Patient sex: M
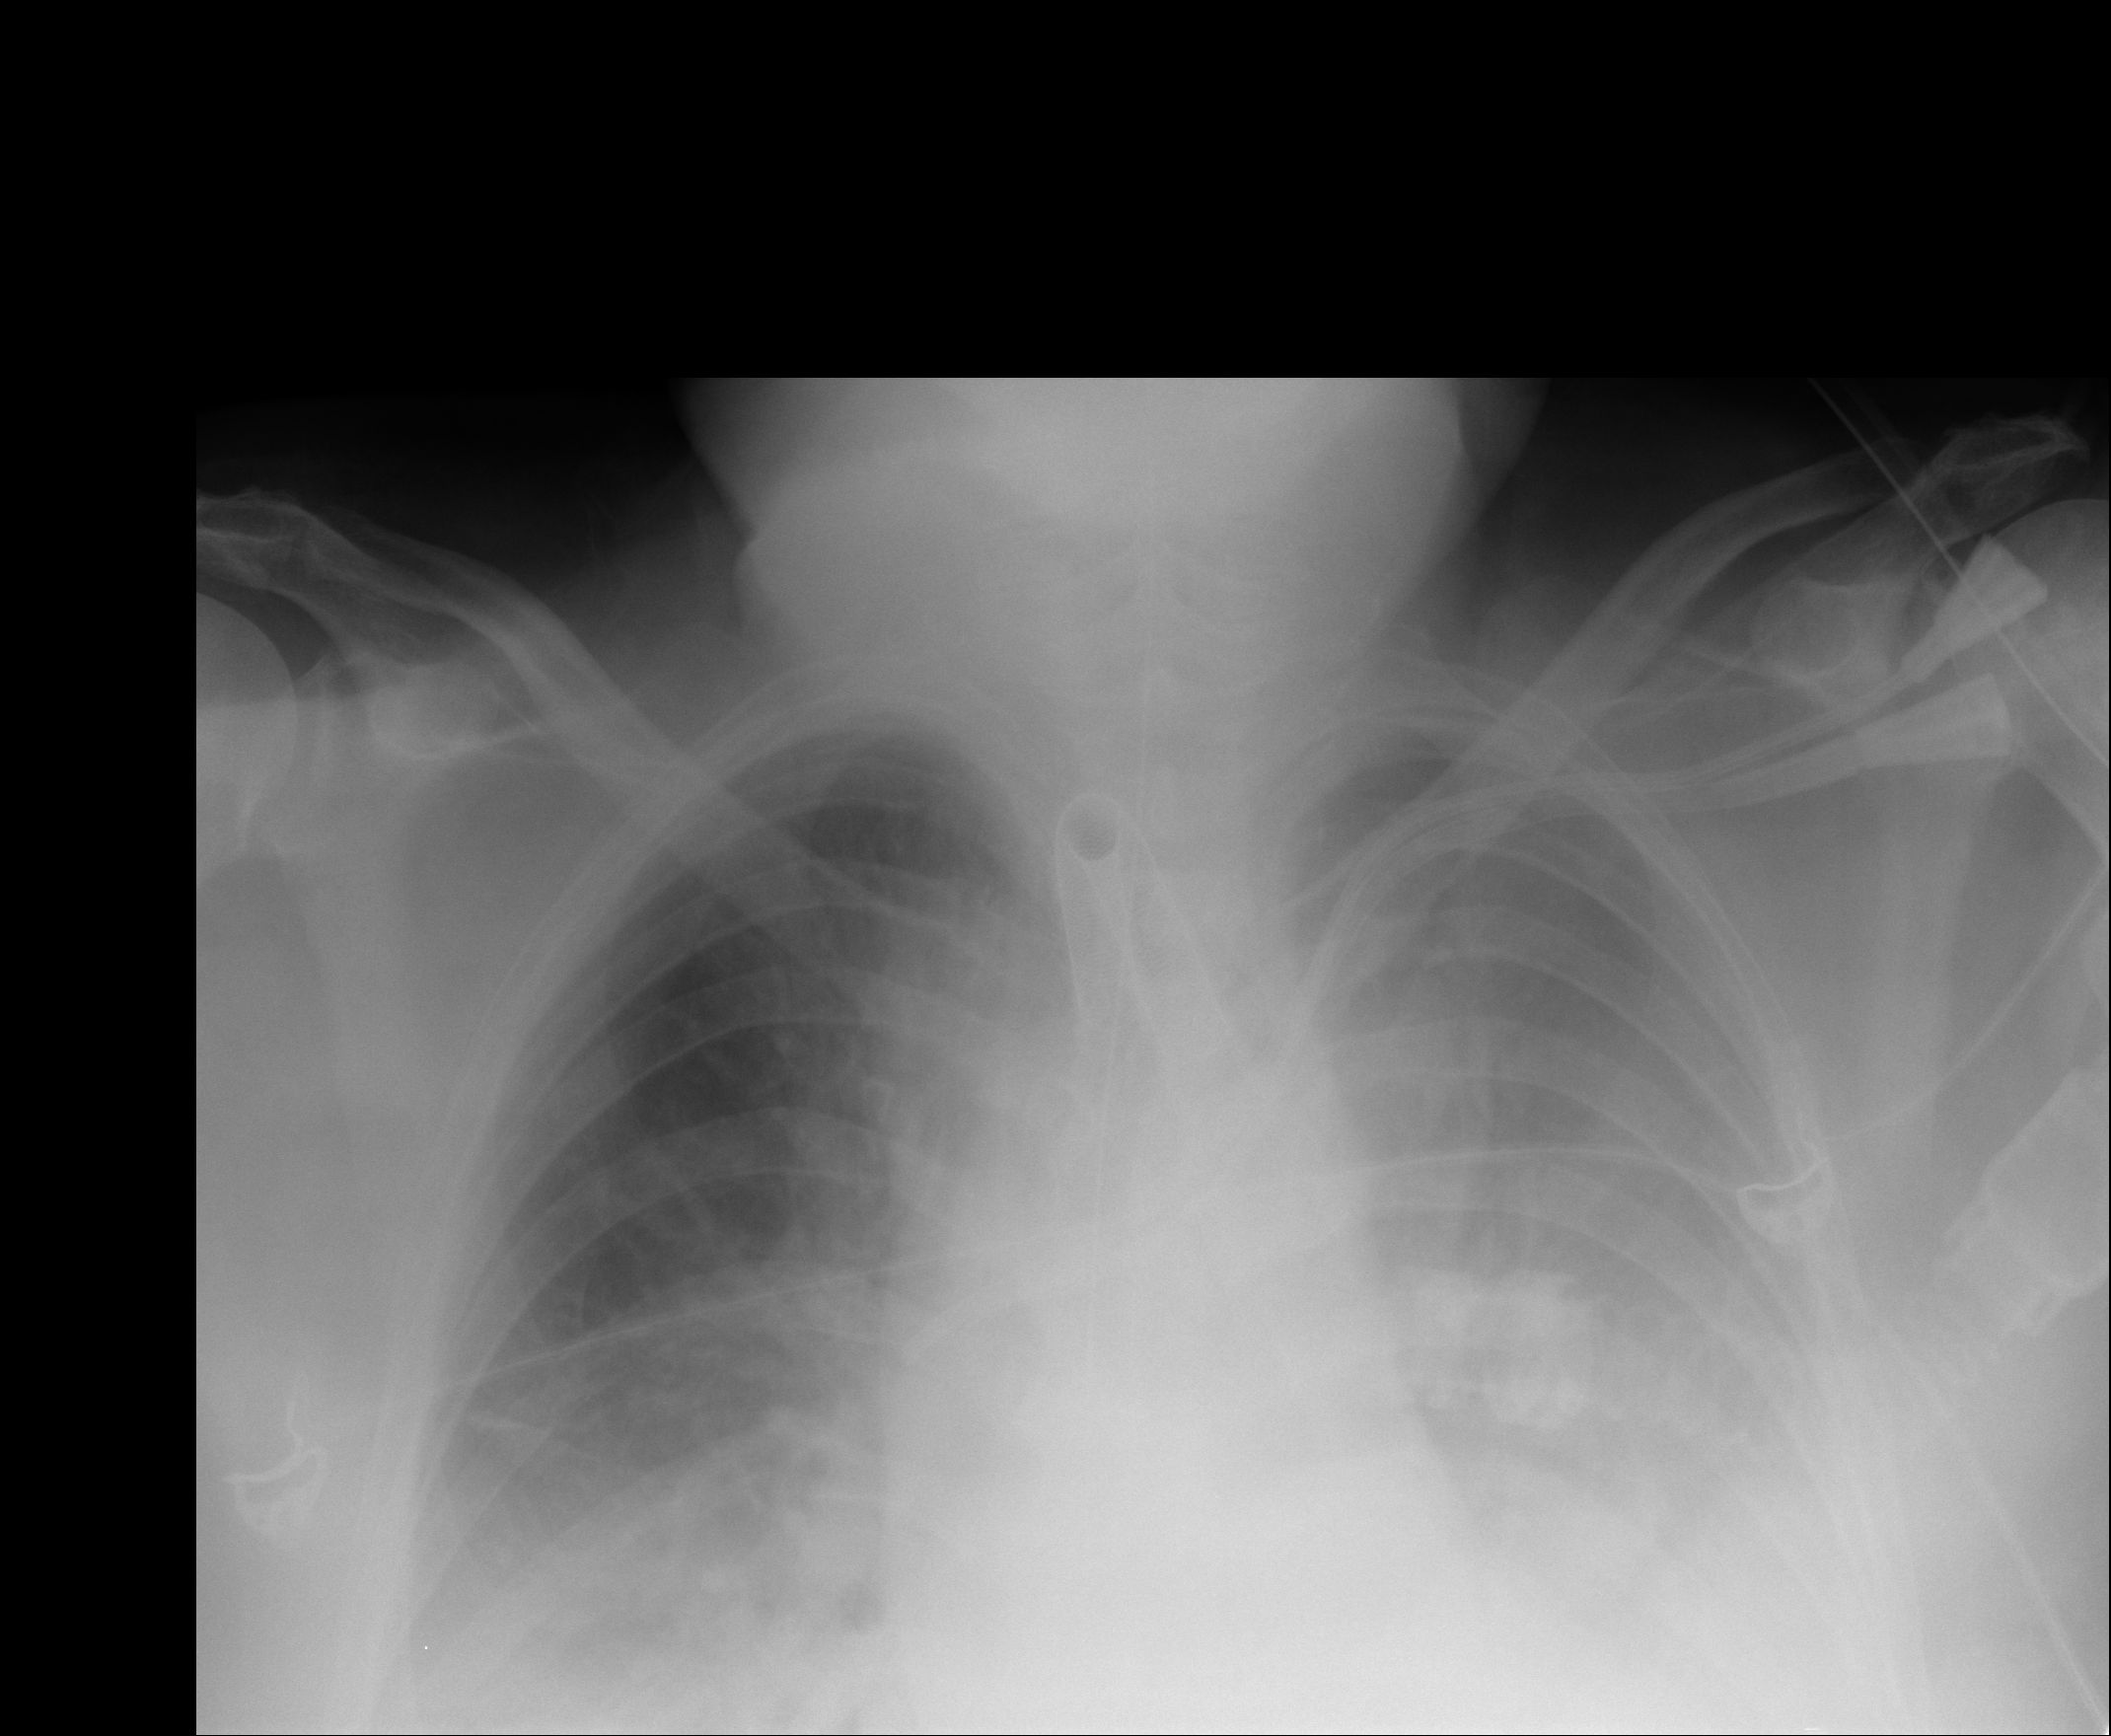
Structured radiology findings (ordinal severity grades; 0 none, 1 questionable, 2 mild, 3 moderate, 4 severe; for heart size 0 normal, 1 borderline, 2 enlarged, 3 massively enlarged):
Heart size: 0
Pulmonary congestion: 3
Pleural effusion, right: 2
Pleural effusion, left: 3
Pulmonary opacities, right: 0
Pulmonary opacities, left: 0
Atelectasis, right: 2
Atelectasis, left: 3